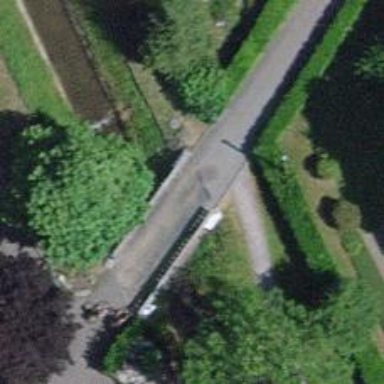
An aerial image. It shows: Concrete bridge over cycleway.